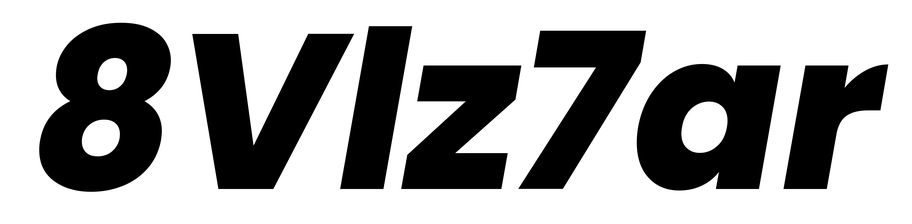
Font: Poppins-ExtraBoldItalic